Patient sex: M
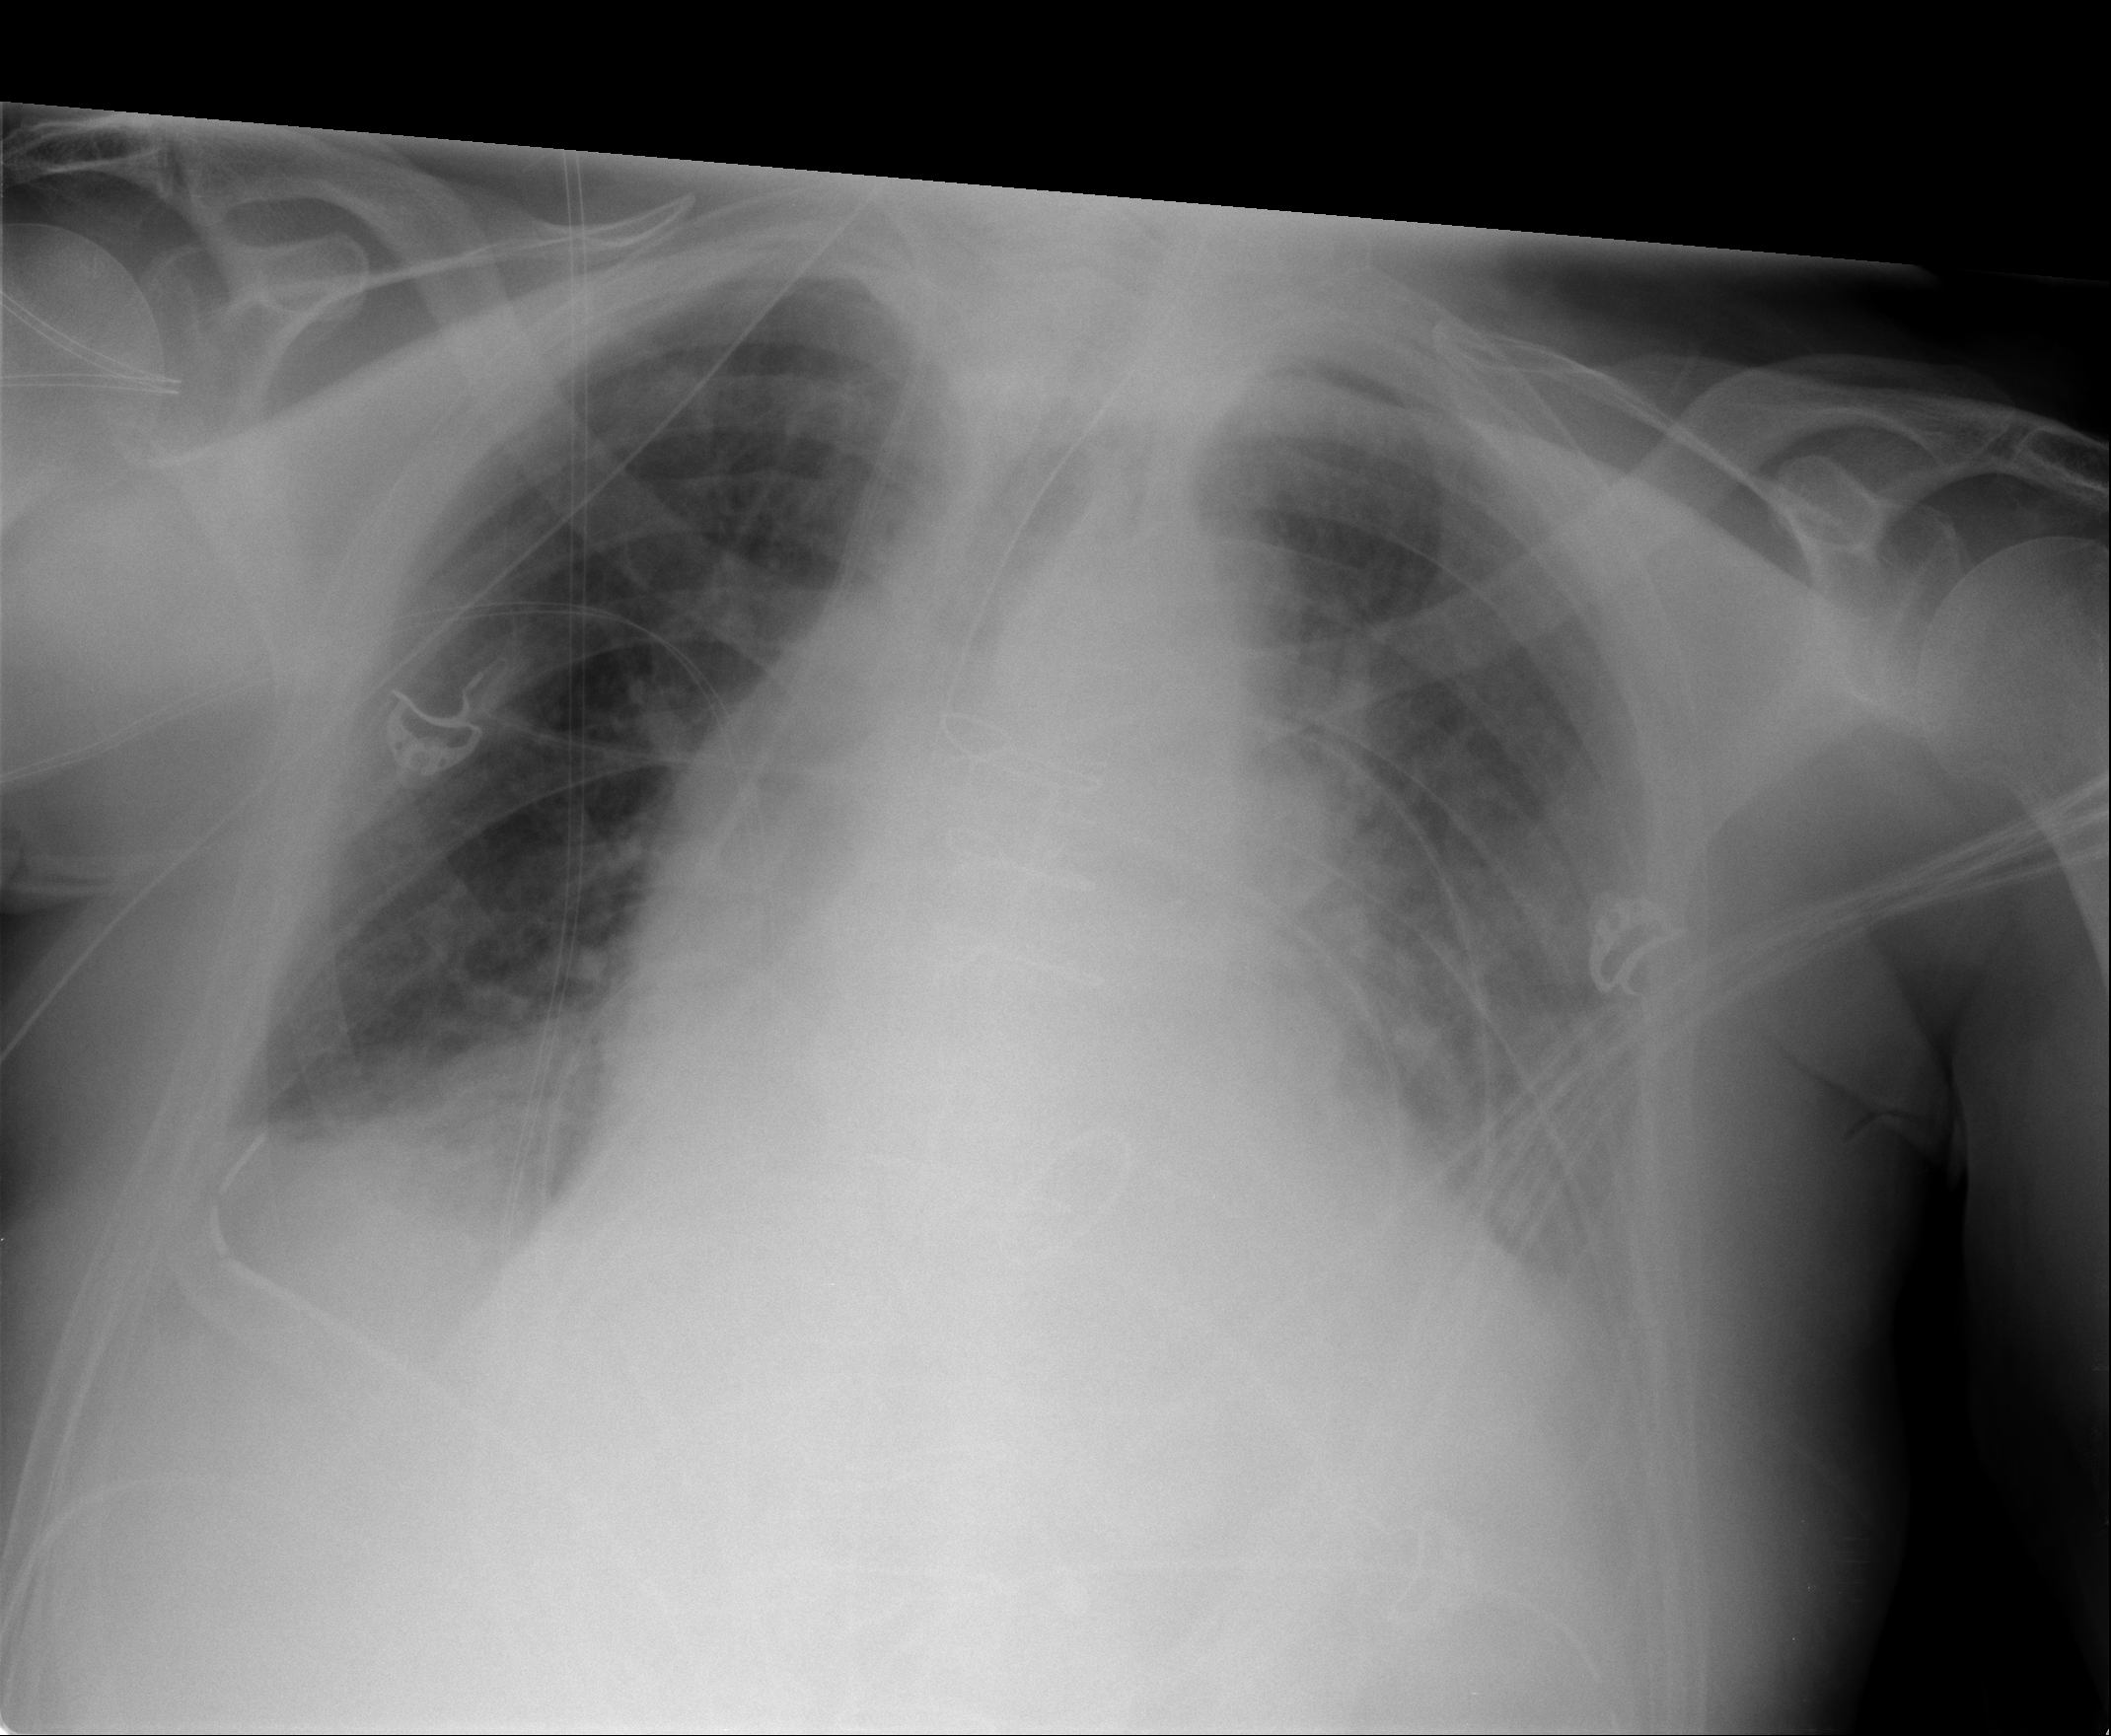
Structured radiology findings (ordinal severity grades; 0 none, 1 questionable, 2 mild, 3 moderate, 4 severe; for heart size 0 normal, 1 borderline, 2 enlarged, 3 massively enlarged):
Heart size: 2
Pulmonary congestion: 1
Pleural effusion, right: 1
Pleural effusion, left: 2
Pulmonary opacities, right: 2
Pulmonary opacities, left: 0
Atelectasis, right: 2
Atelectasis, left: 3